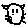
Label: cat